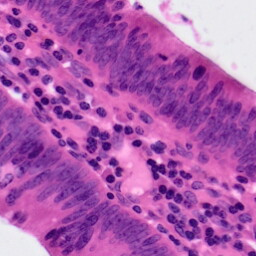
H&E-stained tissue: Colon